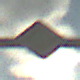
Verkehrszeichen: Vorfahrtsstrasse
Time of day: MorningAfternoon
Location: Outdoor (RoadRail)
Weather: PartlyCloudy
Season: NotSpecified
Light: Natural